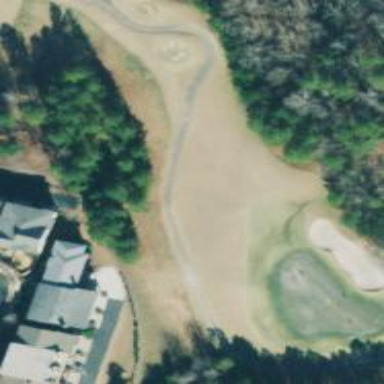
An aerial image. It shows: Path for both road and golf.